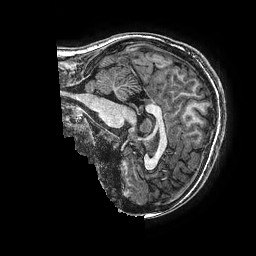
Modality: T1w
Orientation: sagittal
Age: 13
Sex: male
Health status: ill
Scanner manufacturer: ge
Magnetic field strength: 3 T
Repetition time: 0.00766 s
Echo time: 0.003476 s